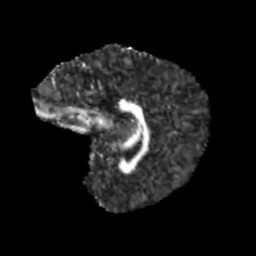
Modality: FA
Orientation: sagittal
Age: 12
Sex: female
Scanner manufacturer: siemens
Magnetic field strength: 3 T
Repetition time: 3.8 s
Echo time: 0.07 s